Question: Is it possible to generate results as shown in the attachment using SQL server 2008 Stored Procedures?

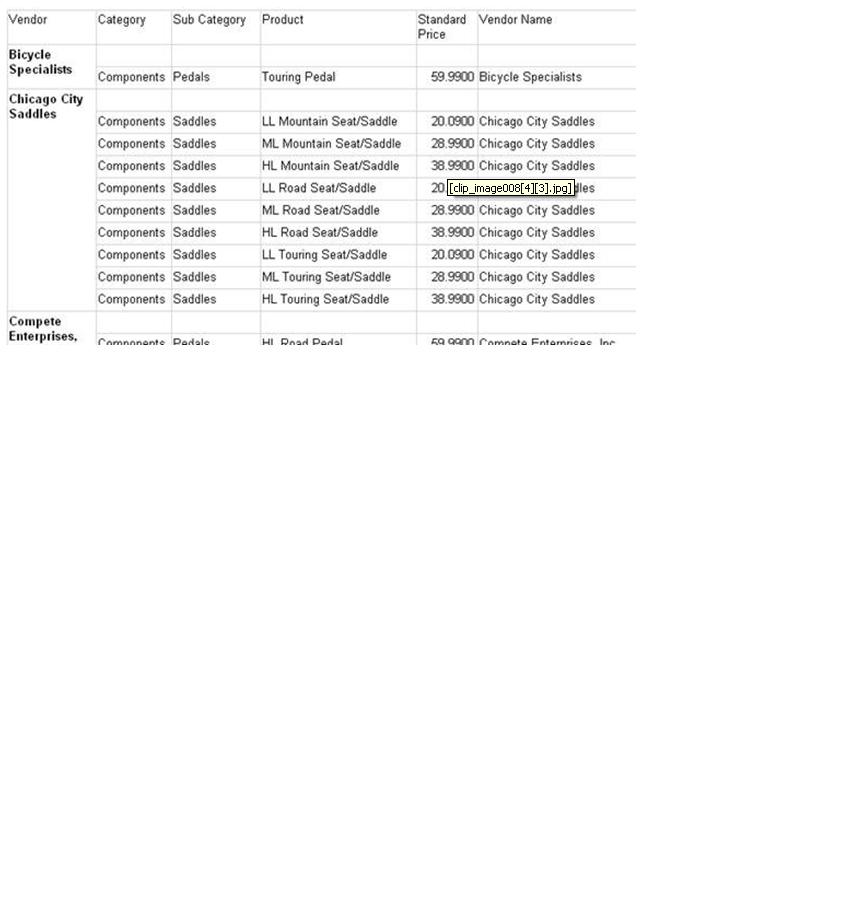
Answer: you can user a SELECT to have what you showed:
'''
SELECT vendor,
category,
sub_category,
product,
price,
vendor_name
FROM (
SELECT vendor AS ID,
NULL AS vendor,
category,
sub_category,
product,
price,
vendor_name
FROM table
UNION ALL
SELECT DISTINCT vendor AS ID,
vendor,
NULL AS category,
NULL AS sub_category,
NULL AS product,
NULL AS price,
NULL AS vendor_name
FROM table
) T
ORDER BY ID, category
'''